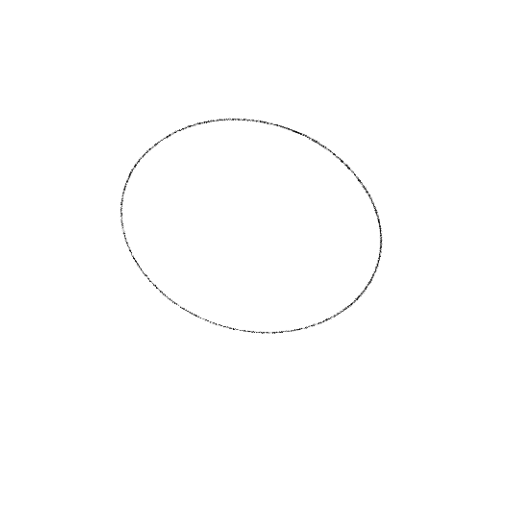
Crossing number: 0